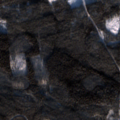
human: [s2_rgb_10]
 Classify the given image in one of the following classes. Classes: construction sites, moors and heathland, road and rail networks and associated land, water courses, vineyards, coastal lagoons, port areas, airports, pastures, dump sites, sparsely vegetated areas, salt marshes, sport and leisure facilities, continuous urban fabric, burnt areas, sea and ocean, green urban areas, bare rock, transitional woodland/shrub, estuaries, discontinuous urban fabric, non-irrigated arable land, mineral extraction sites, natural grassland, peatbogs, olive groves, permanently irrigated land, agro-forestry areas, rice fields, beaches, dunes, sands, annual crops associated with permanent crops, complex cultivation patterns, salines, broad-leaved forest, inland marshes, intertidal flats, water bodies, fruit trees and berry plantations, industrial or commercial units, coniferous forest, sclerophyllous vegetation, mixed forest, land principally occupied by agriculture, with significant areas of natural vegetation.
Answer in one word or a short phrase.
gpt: coniferous forest, mixed forest